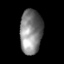
Tissue: skin
Cell type: Epithelial cells
Senescence score: 0.2258
Nuclear area (px): 970
Mean DAPI intensity: 129.278